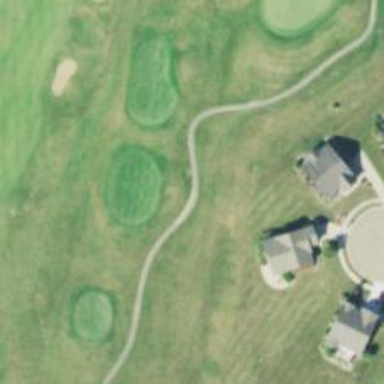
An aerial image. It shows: Service road designated as golf cart path.